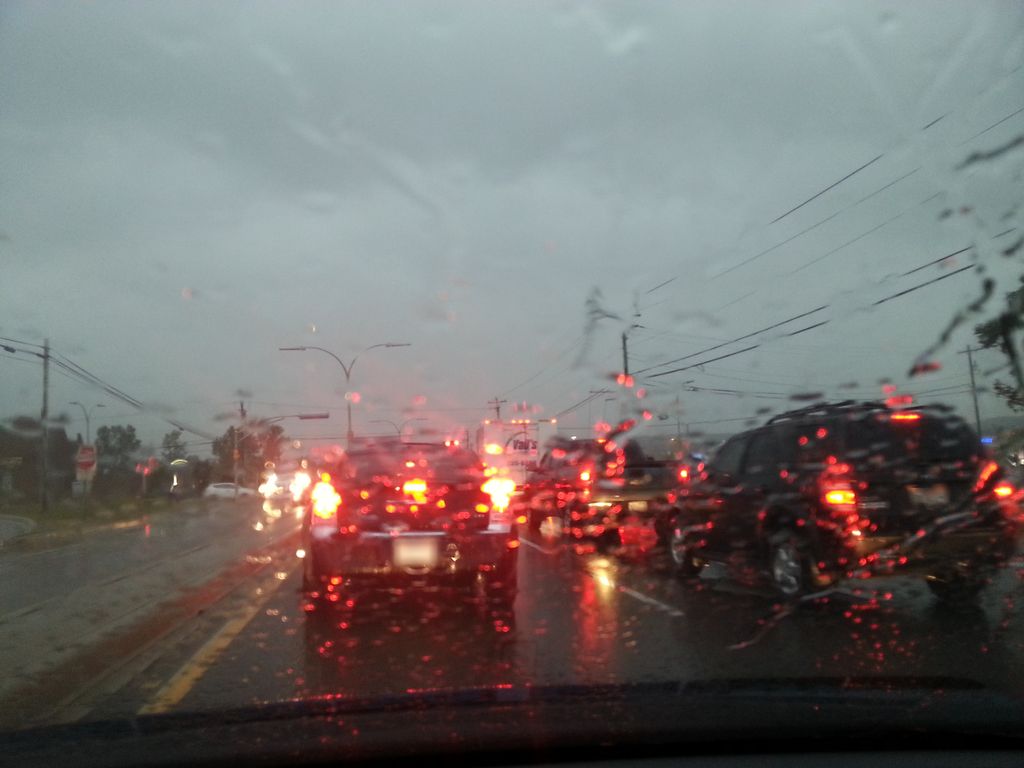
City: charlottetown